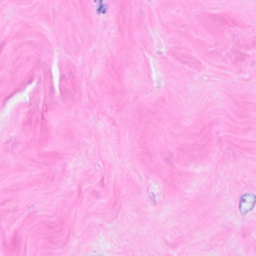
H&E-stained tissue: Breast